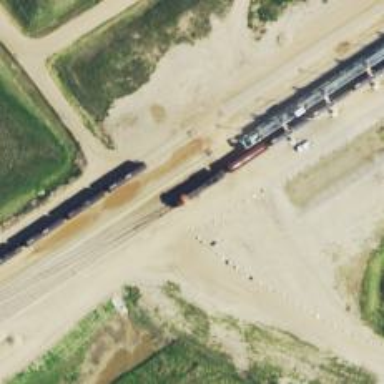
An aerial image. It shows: Railway siding for service.